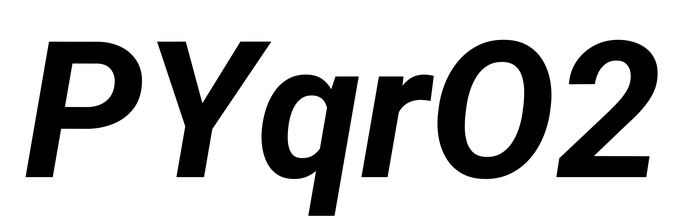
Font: Roboto-Italic_Bold_Italic